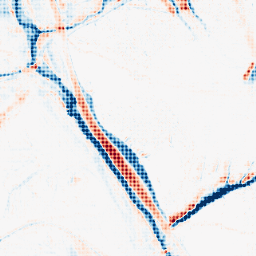
Category: morphological
Decomposition family: morphological_ellipse
Decomposition parameters: operation: average
width: 10
height: 20
Upsampling method: sinc_blackman
Upsampling parameters: scale: 4
kernel_size: 4
Upsampling scale: 4